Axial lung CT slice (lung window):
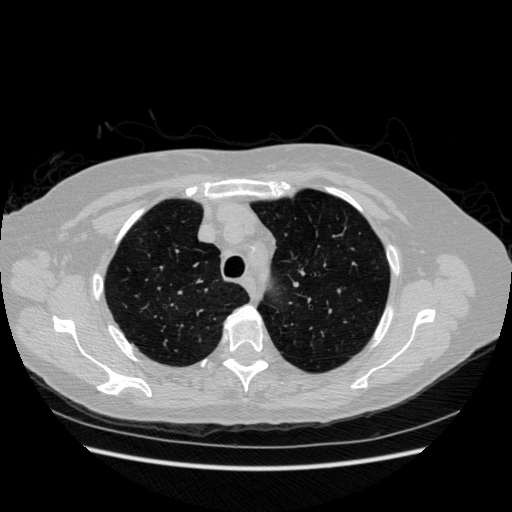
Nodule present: no